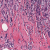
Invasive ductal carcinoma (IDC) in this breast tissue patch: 1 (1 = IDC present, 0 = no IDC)